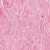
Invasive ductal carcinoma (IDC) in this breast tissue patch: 0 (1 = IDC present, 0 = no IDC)